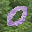
Label: 0